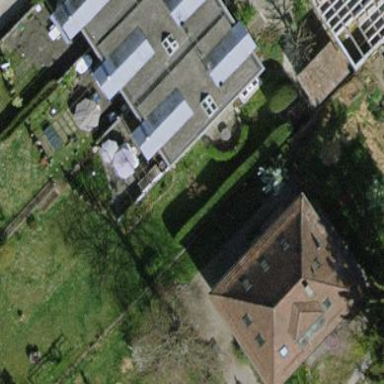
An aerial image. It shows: Garden surrounded by fence.